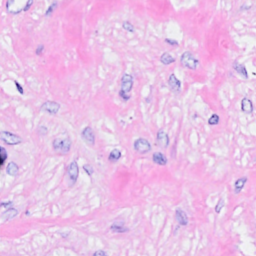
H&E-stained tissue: Breast